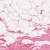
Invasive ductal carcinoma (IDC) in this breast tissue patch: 0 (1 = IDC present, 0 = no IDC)